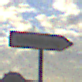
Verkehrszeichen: UmleitungswegweiserRechtsweisend
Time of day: MorningAfternoon
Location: Outdoor (Suburban)
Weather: PartlyCloudy
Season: NotSpecified
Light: Natural